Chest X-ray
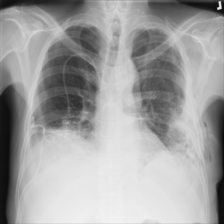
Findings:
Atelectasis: positive
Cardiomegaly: negative
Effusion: negative
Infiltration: positive
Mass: negative
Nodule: negative
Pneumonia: negative
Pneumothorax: positive
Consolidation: negative
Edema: negative
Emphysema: negative
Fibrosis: negative
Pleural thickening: negative
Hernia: negative